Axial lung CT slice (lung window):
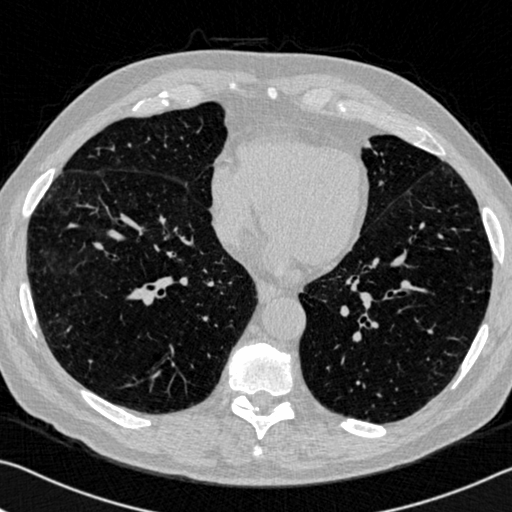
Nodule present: no